Question: While I tried to enable pro-guard in my project and generate an apk, I got build failed.
The error message is
> Expecting type and name instead of just '***' before '(' in line 367
of file 'D:\AMS
mobile\PhoonEwppuild\intermediates\proguard-rules\dev
eleaseapt_rules.txt'
My build.gradle pro-guard code
'''
release {
debuggable false
shrinkResources true
minifyEnabled true
proguardFiles getDefaultProguardFile('proguard-android.txt'), 'proguard-rules.pro'
}
'''
And lineno 367 is error

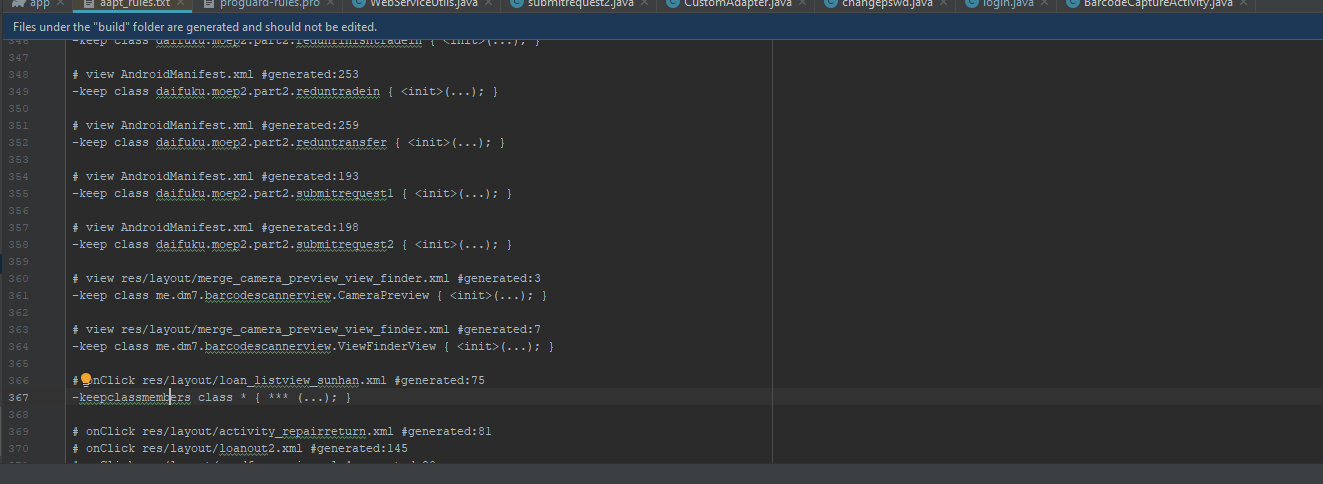
Answer: Inline 367 it pointing .xml file, so I come to this screen and check error. The main problem I got is I declared onClick=" "(no function name). So this coz problem in generating application release.<URL>